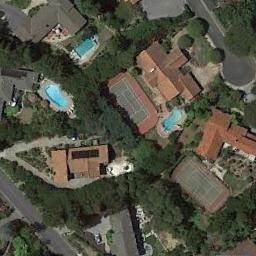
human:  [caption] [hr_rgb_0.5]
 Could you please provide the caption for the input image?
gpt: There is a swimming pool next to the tennis court .

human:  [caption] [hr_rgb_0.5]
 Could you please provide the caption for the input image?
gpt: Tennis court and swimming pool in the middle of a residential area surrounded by trees .

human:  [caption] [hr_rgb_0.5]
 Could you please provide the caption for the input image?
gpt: The tennis court is on the grass next to some buildings and trees .

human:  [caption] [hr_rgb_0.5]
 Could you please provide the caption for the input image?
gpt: There are many different shapes and sizes of buildings next to the tennis courts .

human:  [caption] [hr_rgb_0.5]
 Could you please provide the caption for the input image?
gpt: There are some green trees and buildings near the tennis court .